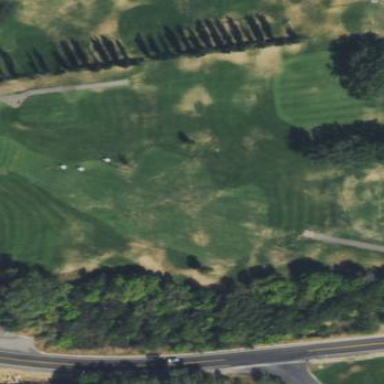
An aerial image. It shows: Well-manicured grassy area designated as golf fairway.